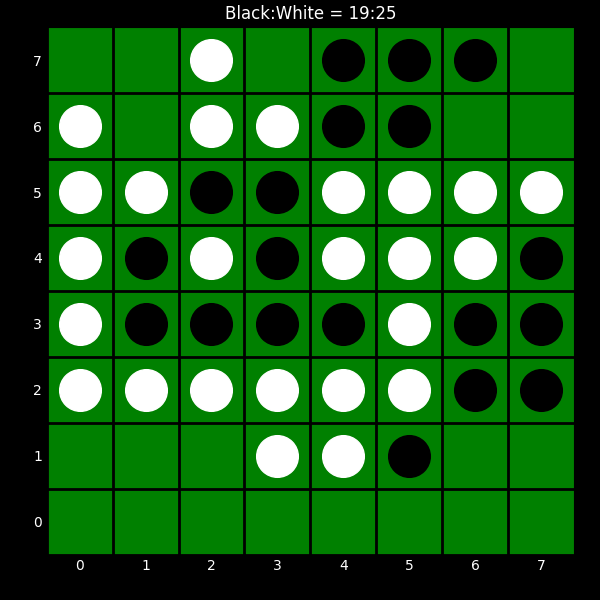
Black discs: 19
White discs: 25